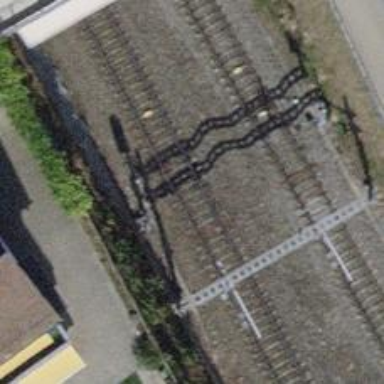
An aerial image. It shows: Railway signal.